A time-domain waveform of one vibration snapshot from a rolling-element bearing is shown. Determine the bearing's health state. Answer with exactly one of: normal, inner_race, outer_race, ball.
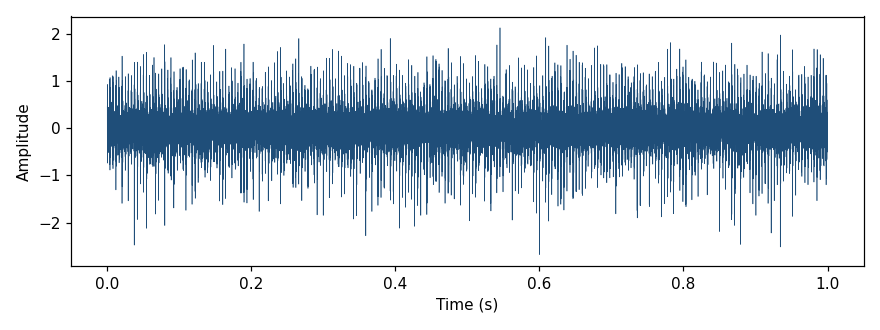
Answer: outer_race